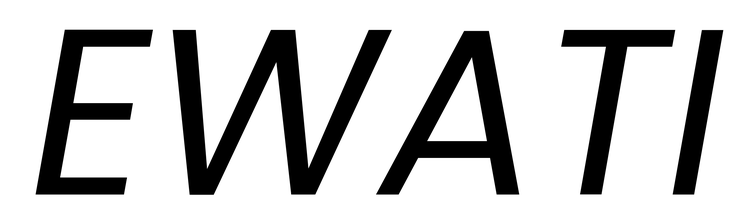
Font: Poppins-Italic